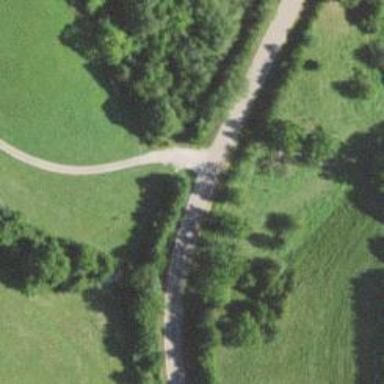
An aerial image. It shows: Unclassified road with asphalt surface.